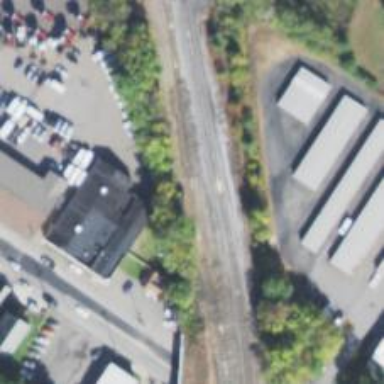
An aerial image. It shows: Railway siding with rails.